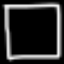
Label: square